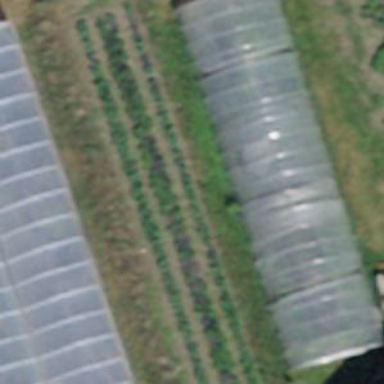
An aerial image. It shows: Greenhouse.